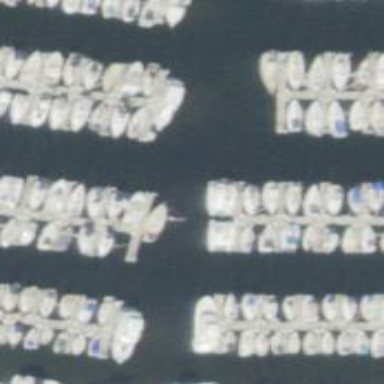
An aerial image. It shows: Marina on leisure land.